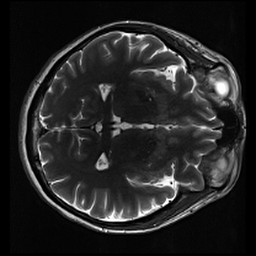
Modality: inplaneT2
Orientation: axial